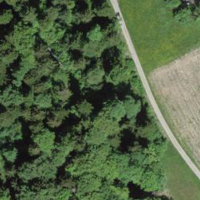
EUNIS habitat code: 44
Species observed at this site:
Phragmites australis